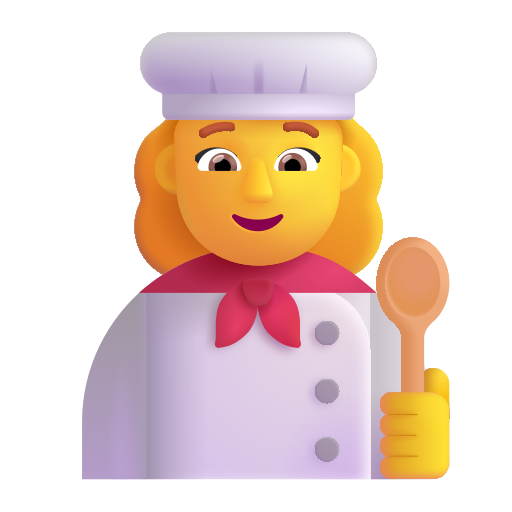
woman cook color default